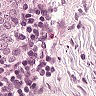
Metastatic tissue present: yes